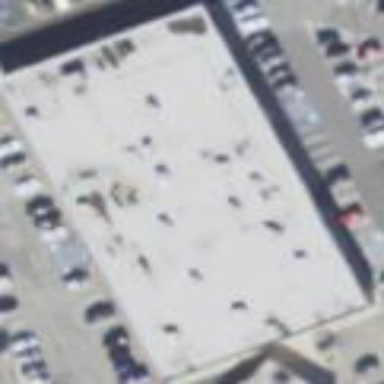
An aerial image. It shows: Retail building.